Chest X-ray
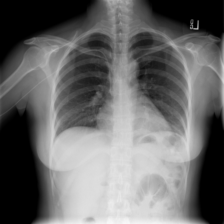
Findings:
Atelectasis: negative
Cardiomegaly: negative
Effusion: negative
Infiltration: negative
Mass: negative
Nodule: negative
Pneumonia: negative
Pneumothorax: negative
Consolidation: negative
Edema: negative
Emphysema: negative
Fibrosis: negative
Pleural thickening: negative
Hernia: negative